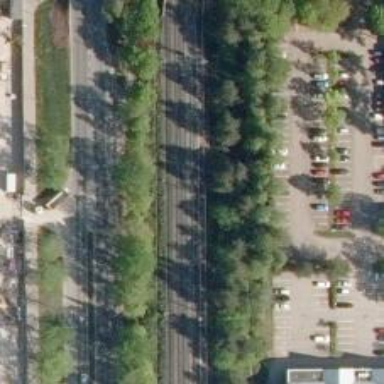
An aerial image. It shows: Railway signal supported by catenary mast.